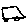
Label: car